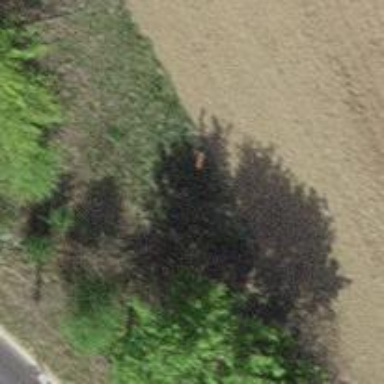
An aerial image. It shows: Pole with roof-covered pipeline marker.